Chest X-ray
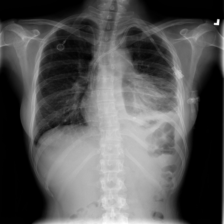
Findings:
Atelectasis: negative
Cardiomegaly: negative
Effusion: negative
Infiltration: negative
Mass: negative
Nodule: negative
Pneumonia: negative
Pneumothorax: negative
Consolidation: negative
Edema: negative
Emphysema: negative
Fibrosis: negative
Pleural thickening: positive
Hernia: negative